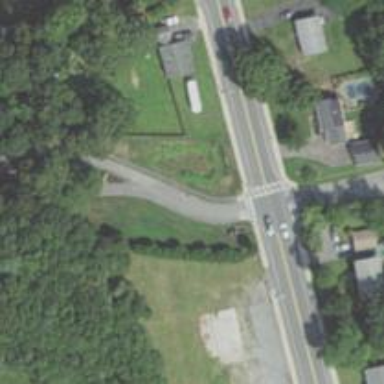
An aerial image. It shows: Stop road.